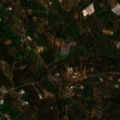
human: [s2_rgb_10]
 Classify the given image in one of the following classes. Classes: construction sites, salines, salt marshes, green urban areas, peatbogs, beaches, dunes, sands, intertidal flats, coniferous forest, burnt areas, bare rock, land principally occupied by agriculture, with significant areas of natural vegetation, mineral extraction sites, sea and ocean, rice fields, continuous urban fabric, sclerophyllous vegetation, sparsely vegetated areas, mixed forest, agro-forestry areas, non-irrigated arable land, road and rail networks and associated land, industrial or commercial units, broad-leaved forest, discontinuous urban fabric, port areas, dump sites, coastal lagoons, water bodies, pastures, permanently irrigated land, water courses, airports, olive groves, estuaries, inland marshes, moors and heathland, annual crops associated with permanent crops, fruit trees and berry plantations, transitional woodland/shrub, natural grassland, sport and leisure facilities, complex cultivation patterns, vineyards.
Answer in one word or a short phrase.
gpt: fruit trees and berry plantations, olive groves, complex cultivation patterns, land principally occupied by agriculture, with significant areas of natural vegetation